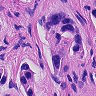
Metastatic tissue present: yes